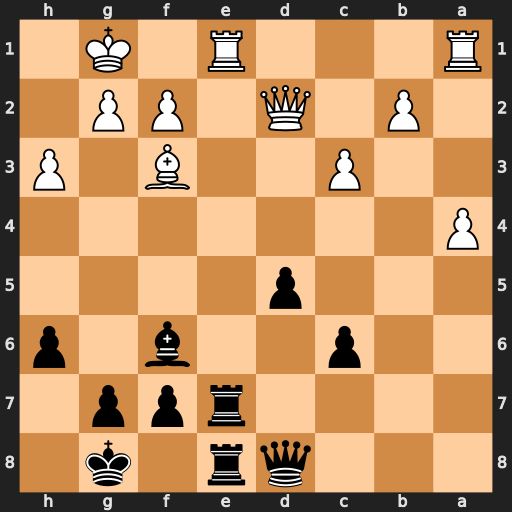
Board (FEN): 3qr1k1/4rpp1/2p2b1p/3p4/P7/2P2B1P/1P1Q1PP1/R3R1K1
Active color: b
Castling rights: -
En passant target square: -
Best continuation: Bg5 Rxe7 Bxd2 Rxe8+ Qxe8